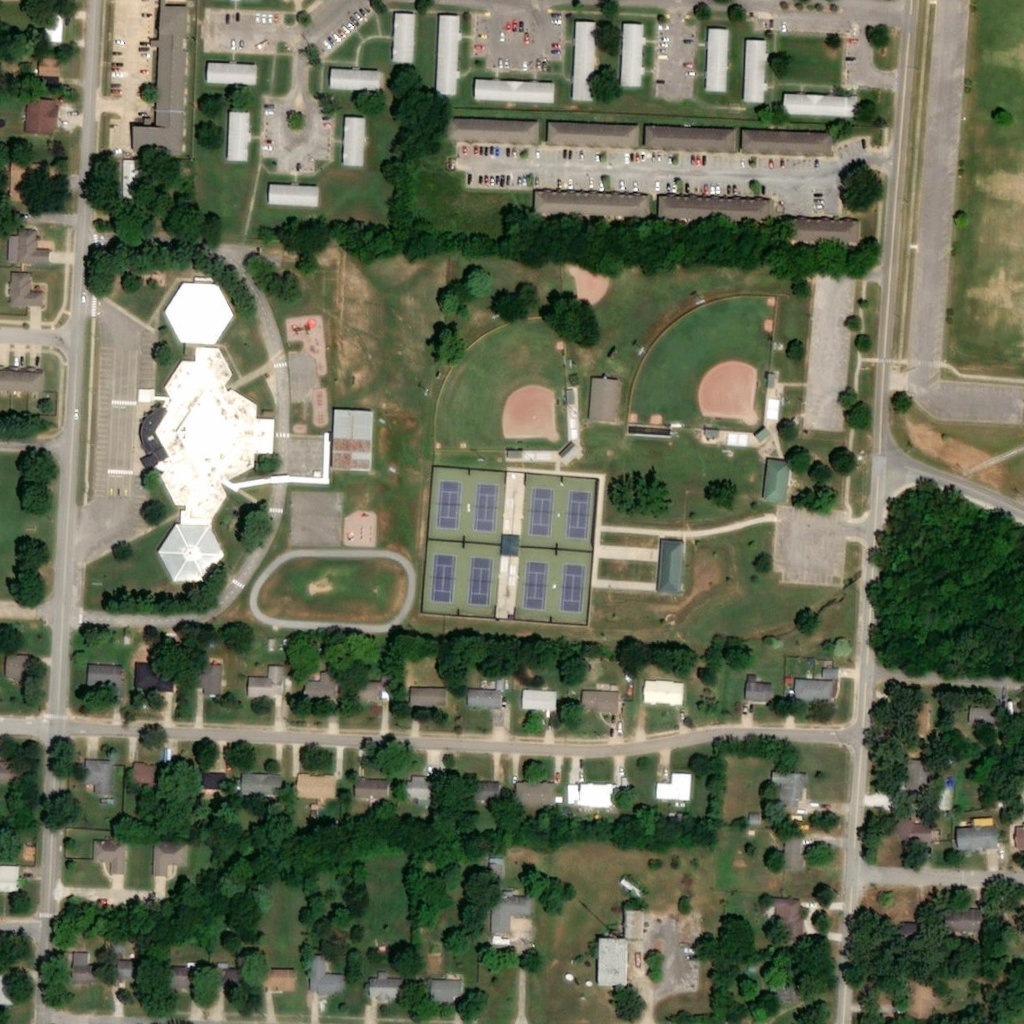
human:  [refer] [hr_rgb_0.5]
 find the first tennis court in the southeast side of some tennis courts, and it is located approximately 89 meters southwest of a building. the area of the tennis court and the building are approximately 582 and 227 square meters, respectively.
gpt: <box>[[54, 53, 58, 61, 0]]</box>